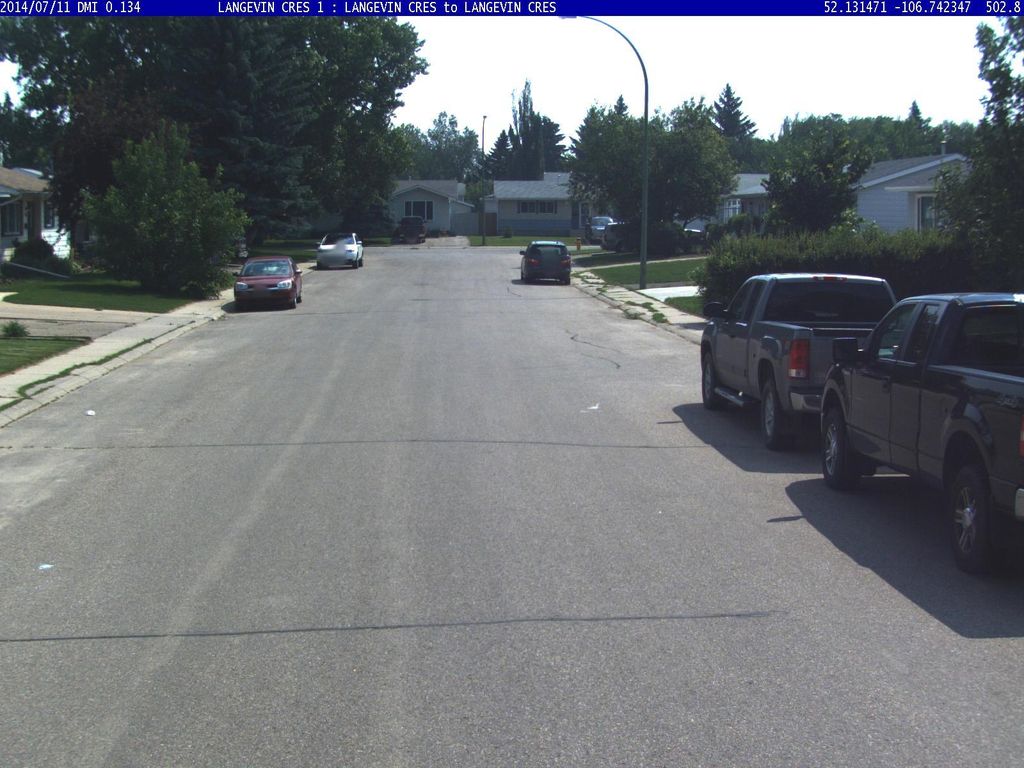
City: saskatoon